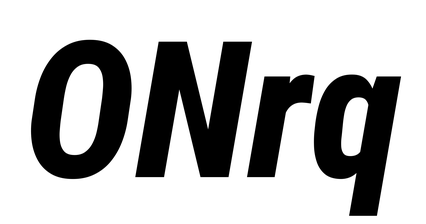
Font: Roboto-Italic_Condensed_ExtraBold_Italic